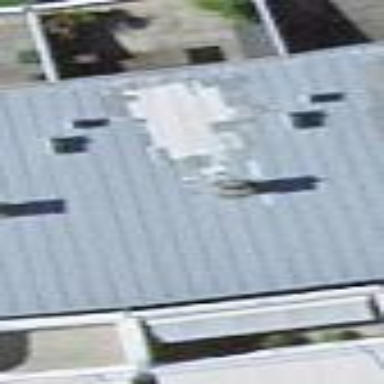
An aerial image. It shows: Terrace building with flat roof.